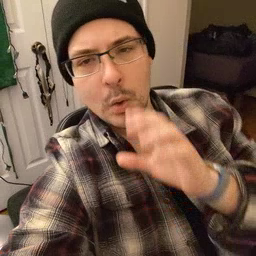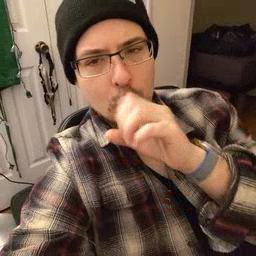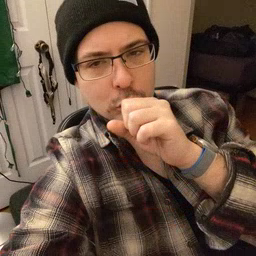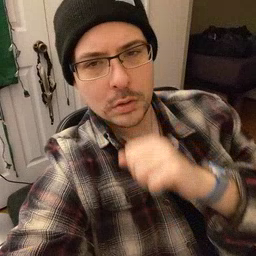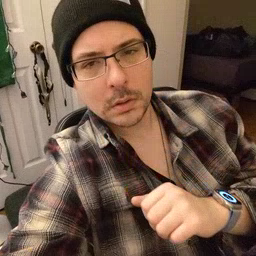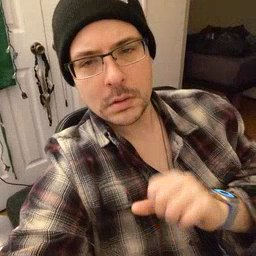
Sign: orange